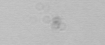
Label: camera_spot